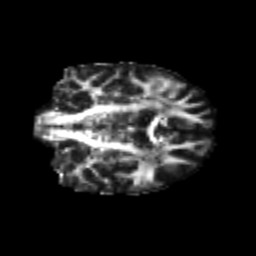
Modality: FA
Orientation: coronal
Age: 21
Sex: female
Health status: healthy
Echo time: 0.074 s